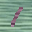
Label: 1